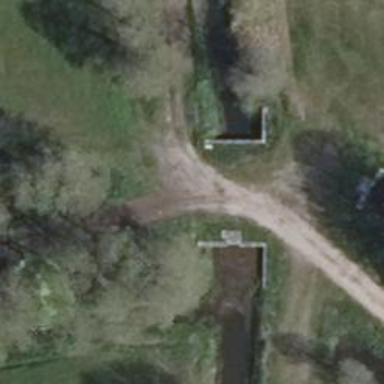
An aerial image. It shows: Culvert tunnel.